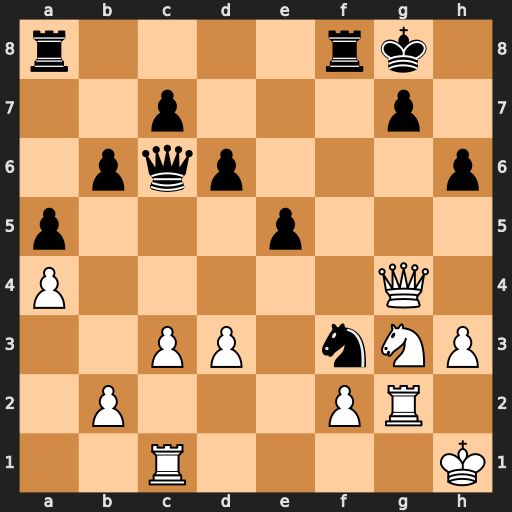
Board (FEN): r4rk1/2p3p1/1pqp3p/p3p3/P5Q1/2PP1nNP/1P3PR1/2R4K
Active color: w
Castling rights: -
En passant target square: -
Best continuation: Nf5 g5 Ne7+ Kg7 Nxc6